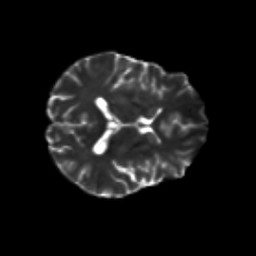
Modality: T2w
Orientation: axial
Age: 36
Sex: male
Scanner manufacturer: siemens
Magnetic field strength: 3 T
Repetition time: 8.6 s
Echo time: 0.095 s